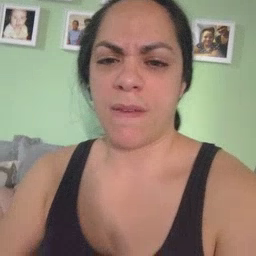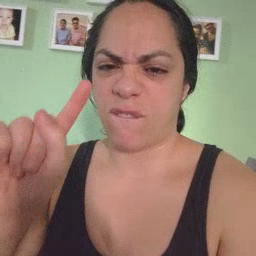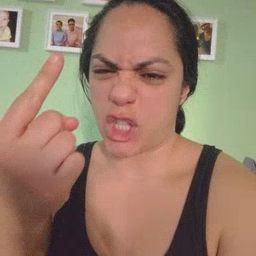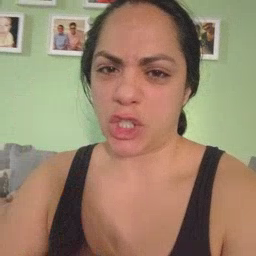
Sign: first